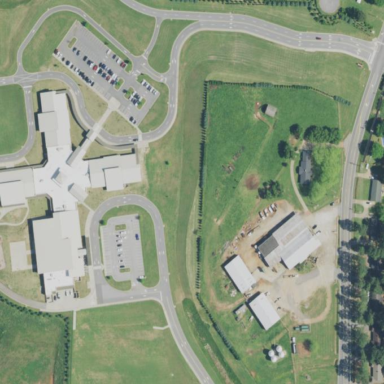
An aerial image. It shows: School.